Aerial crown-view tile of a tropical tree (Barro Colorado Island, Panama), acquired 20241112:
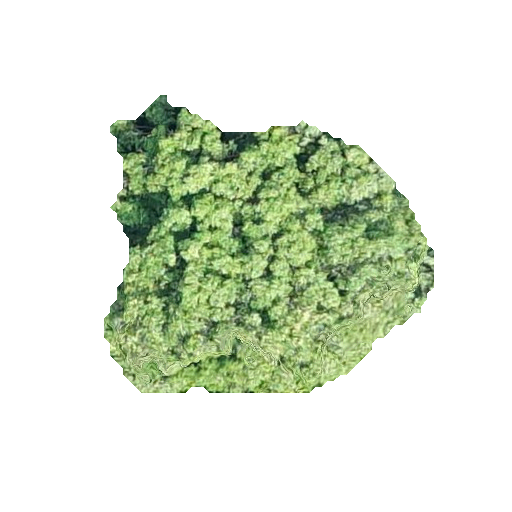
Species: Aspidosperma desmanthum
GBIF accepted scientific name: Aspidosperma desmanthum
Crown area: 113.415 m²